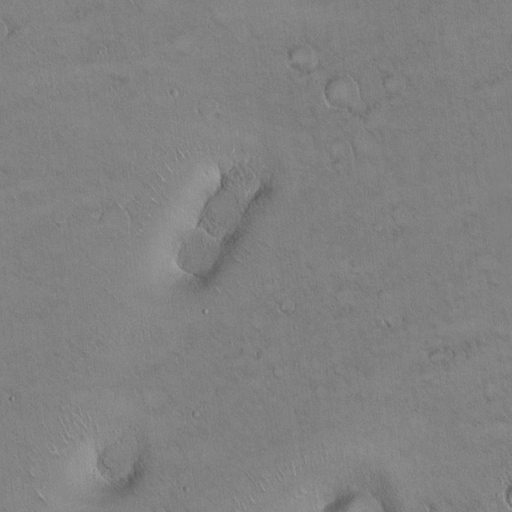
Objects detected: cone, cone, cone, cone, cone